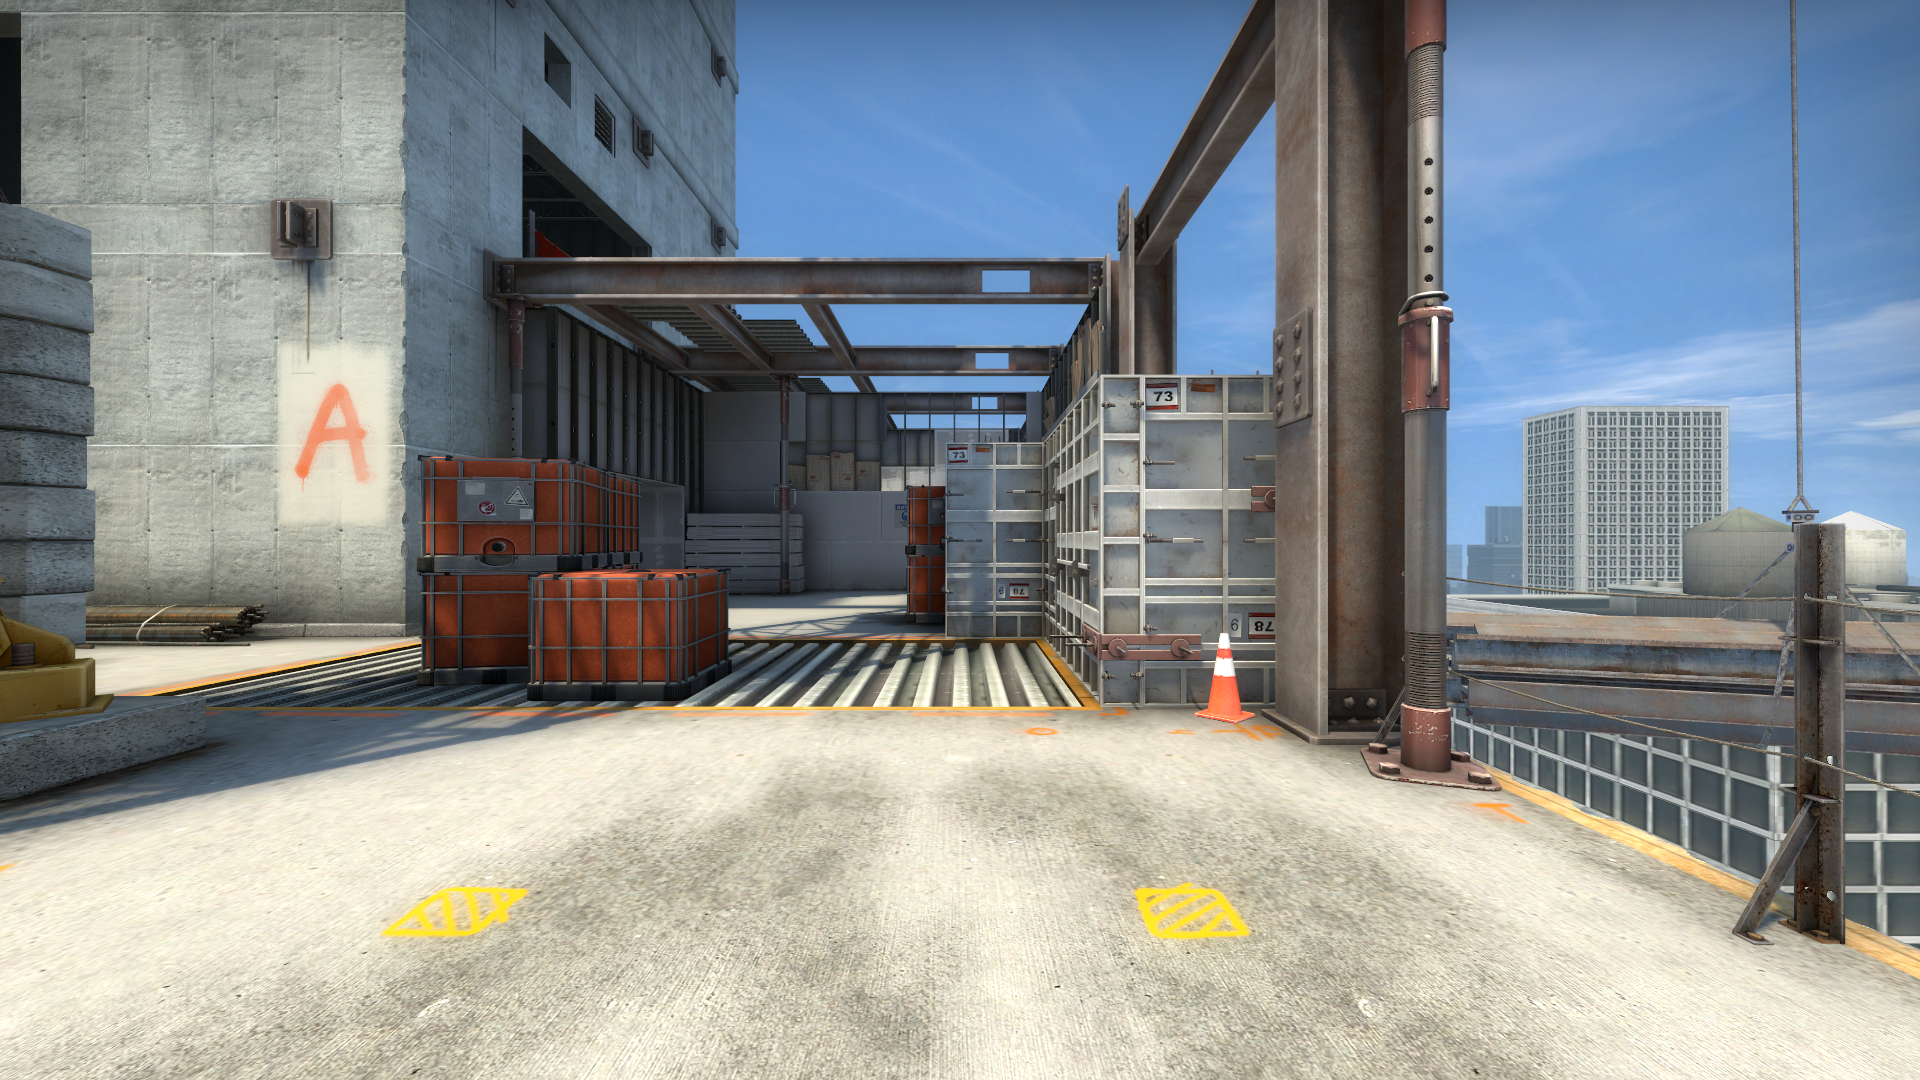
Map: de_vertigo